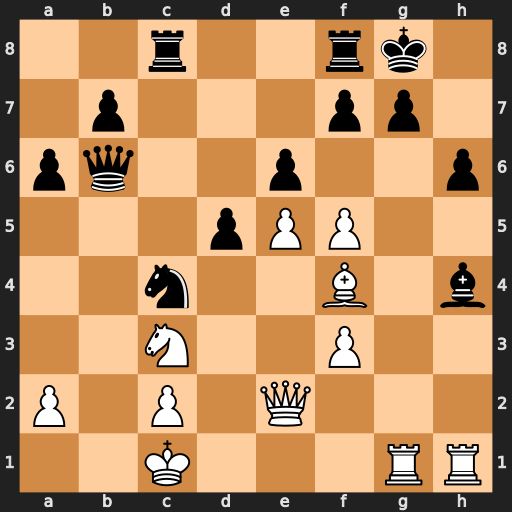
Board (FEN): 2r2rk1/1p3pp1/pq2p2p/3pPP2/2n2B1b/2N2P2/P1P1Q3/2K3RR
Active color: w
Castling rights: -
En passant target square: -
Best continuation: Rxg7+ Kh8 Qh2 Qb2+ Kd1 Ne3+ Bxe3